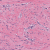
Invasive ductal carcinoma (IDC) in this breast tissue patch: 0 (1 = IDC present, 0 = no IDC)